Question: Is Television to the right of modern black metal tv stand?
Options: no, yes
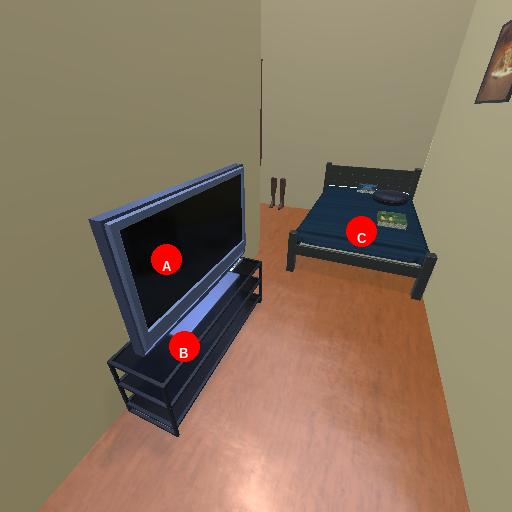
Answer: no